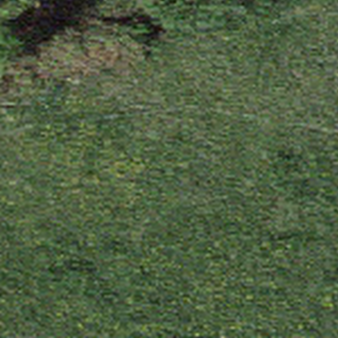
Label: other